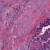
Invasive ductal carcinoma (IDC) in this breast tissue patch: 1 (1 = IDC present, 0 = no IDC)